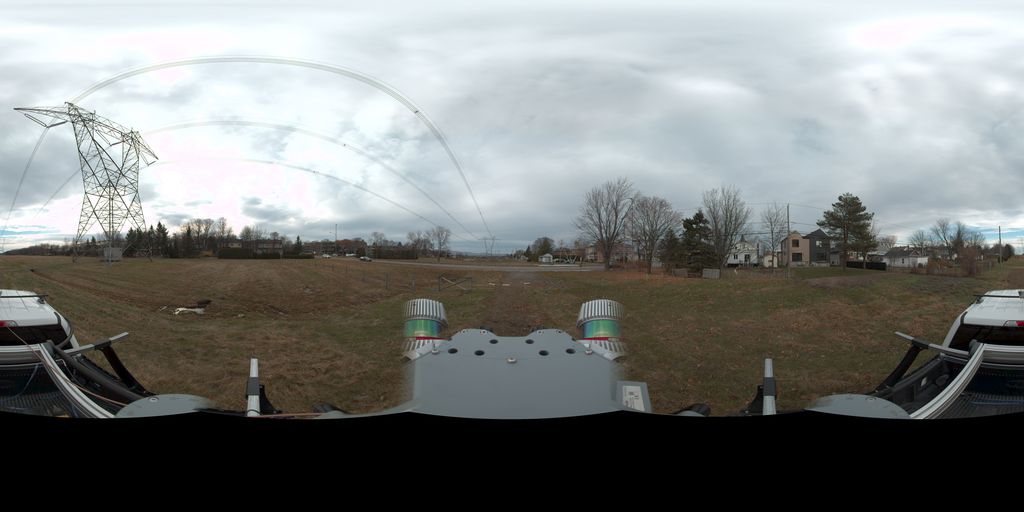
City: quebec_city